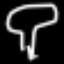
Label: mushroom